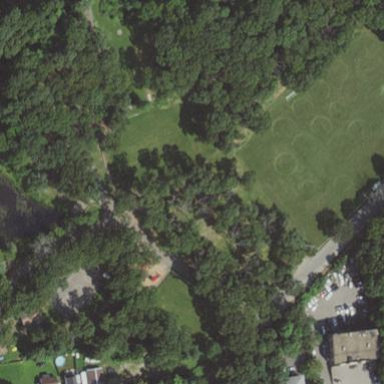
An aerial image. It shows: Lovely park for leisure and relaxation.